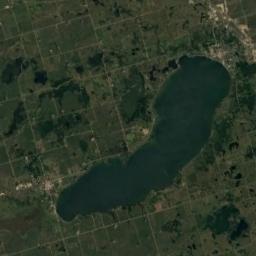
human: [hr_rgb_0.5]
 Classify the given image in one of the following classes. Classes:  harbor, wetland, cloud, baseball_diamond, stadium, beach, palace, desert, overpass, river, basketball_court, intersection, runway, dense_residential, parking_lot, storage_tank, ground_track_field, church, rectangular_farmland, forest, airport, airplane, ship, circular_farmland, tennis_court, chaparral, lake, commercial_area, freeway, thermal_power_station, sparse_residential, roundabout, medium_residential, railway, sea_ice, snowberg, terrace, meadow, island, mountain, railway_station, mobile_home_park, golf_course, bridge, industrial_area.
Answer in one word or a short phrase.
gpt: lake